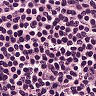
Metastatic tissue present: no